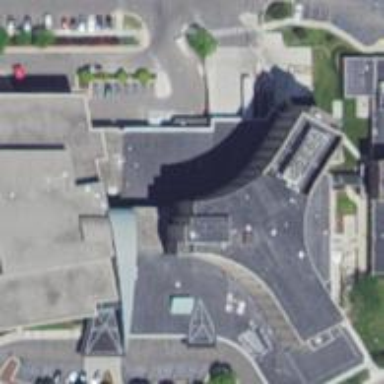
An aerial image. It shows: Hospital building.